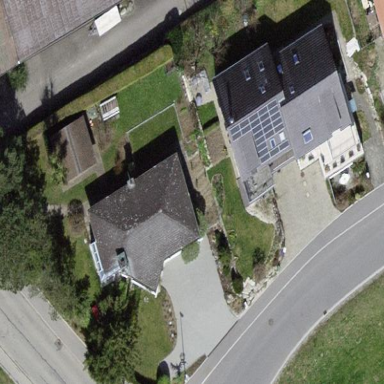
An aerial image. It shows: Semi-detached house.